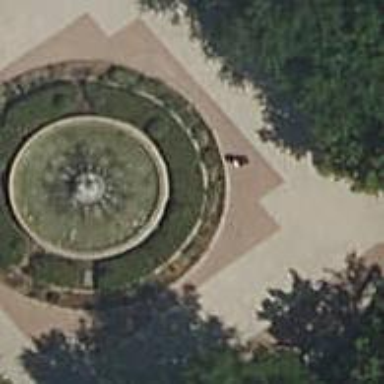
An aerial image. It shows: Fountain in water basin.